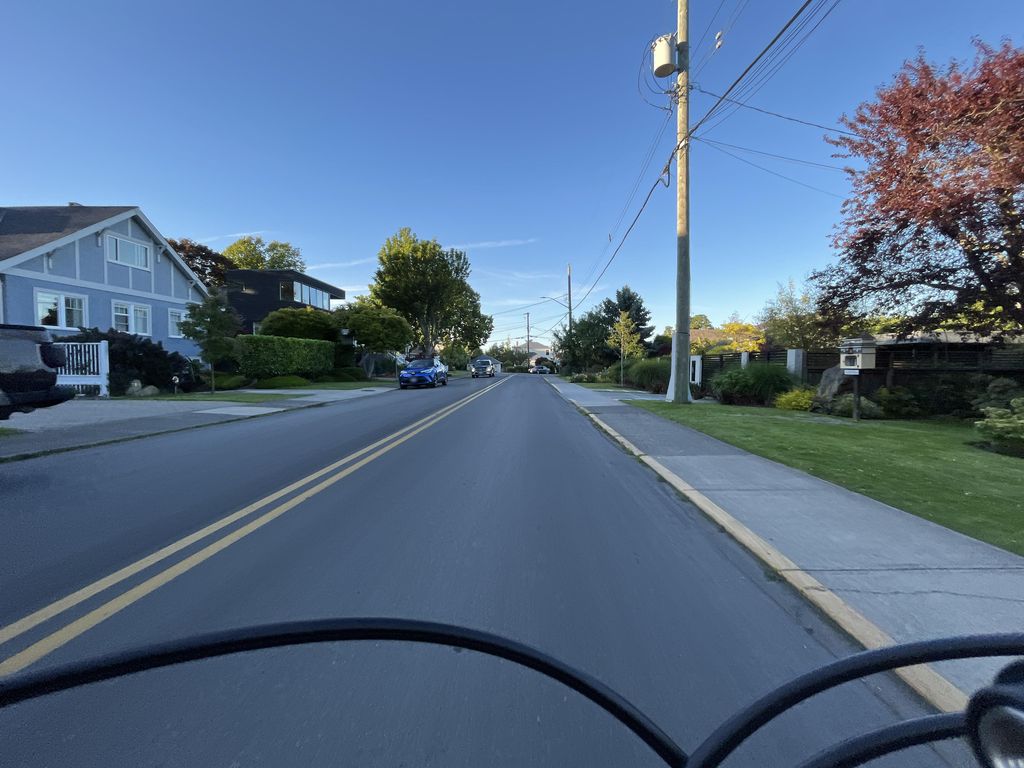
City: victoria